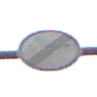
Verkehrszeichen: EndeSaemtlicherBegrenzungen
Umgebung: Outdoor, Nature
Tageszeit: MorningAfternoon
Wetter: Overcast
Licht: Natural
Jahreszeit: NotSpecified
Kontrast: LowContrast